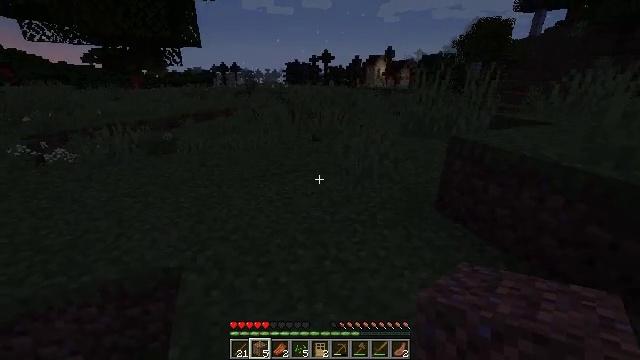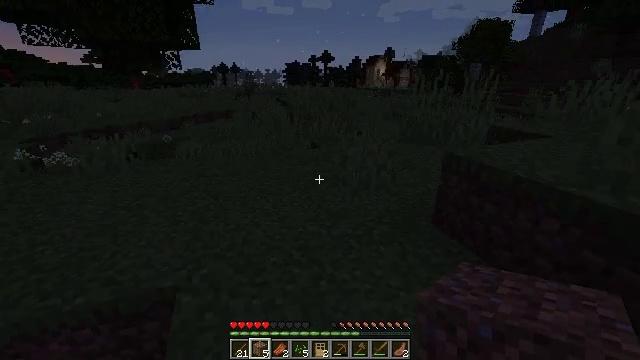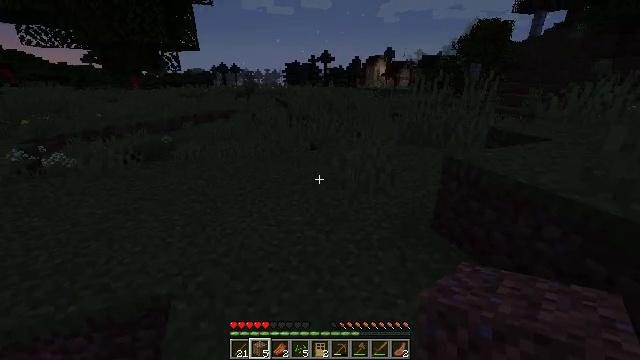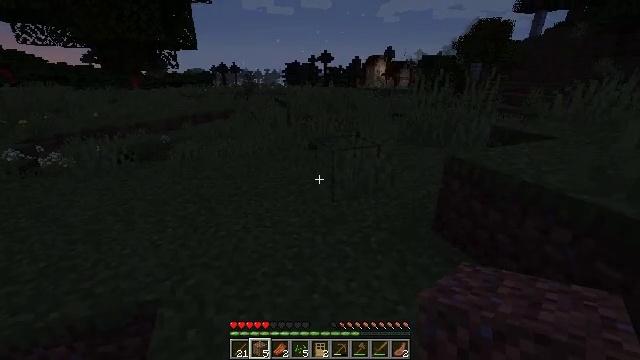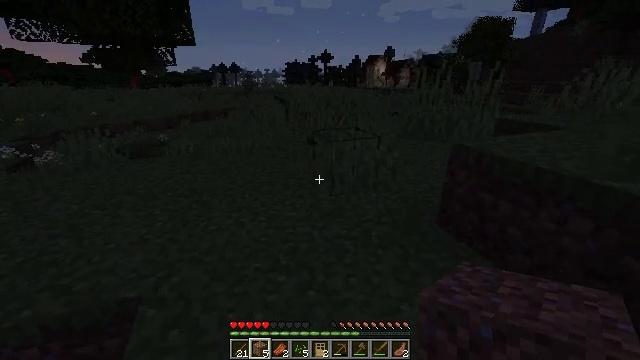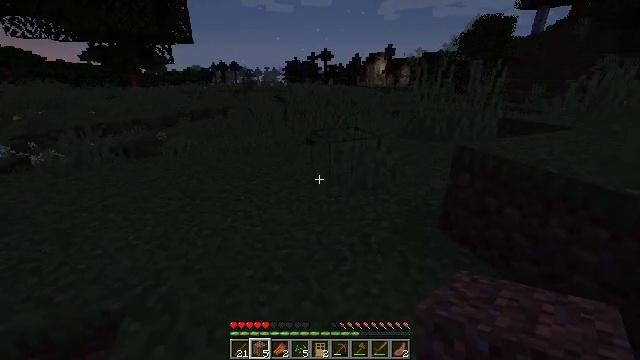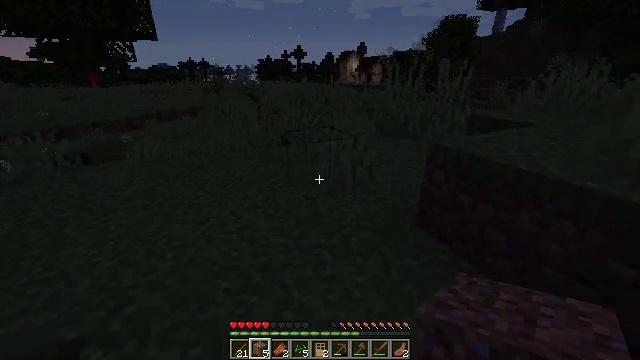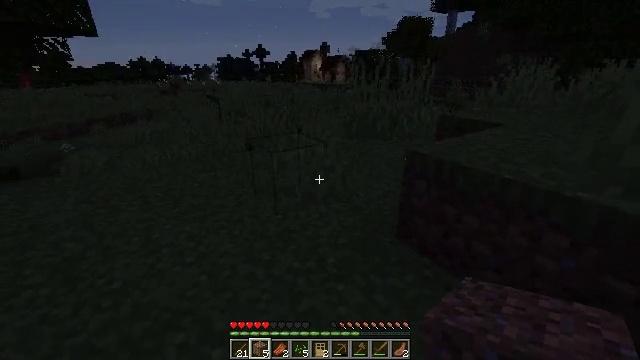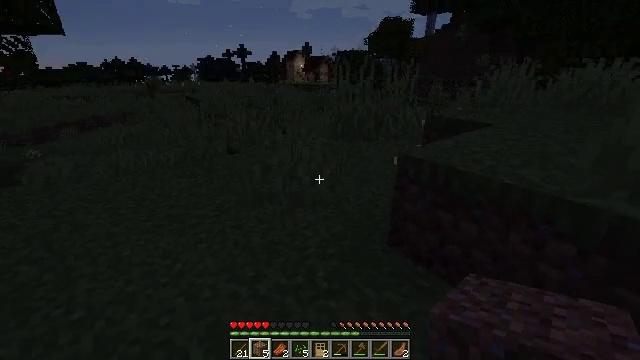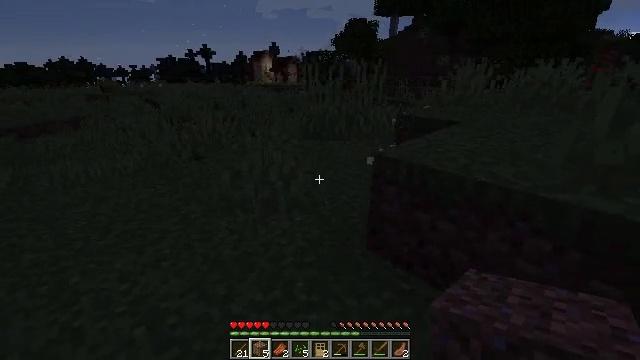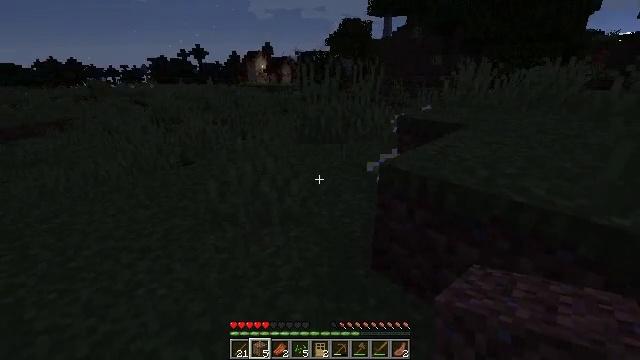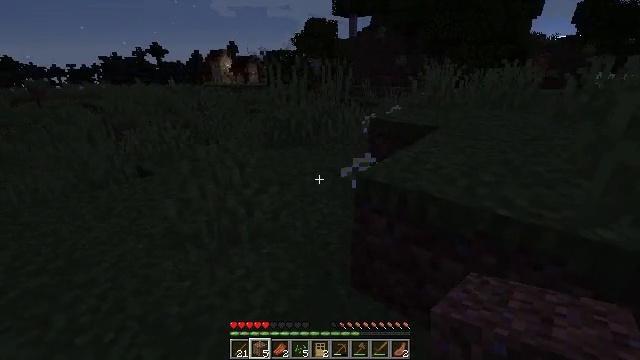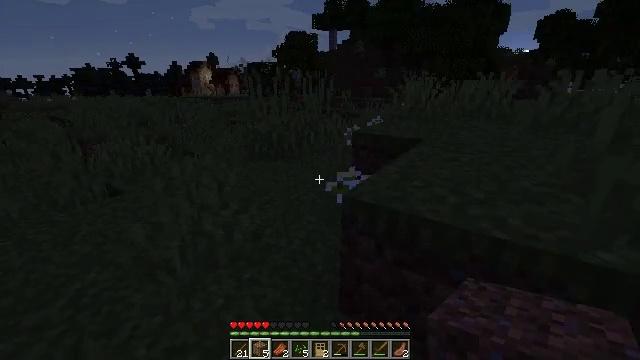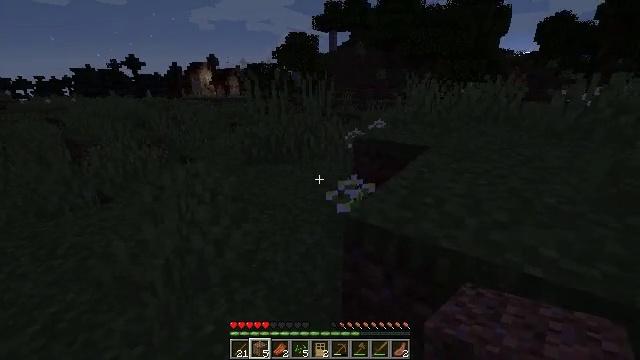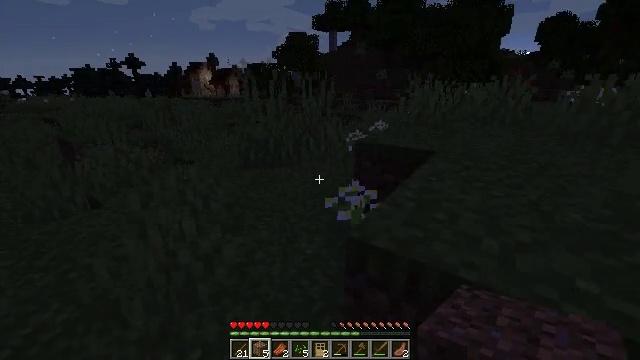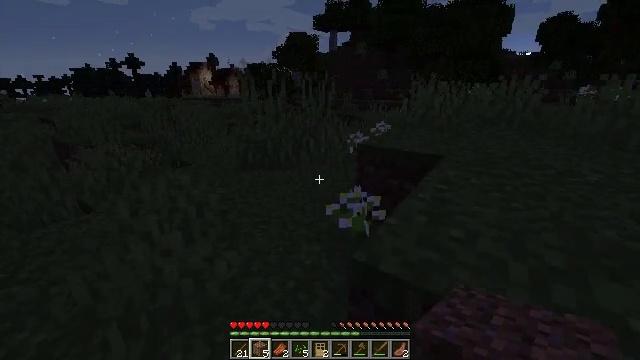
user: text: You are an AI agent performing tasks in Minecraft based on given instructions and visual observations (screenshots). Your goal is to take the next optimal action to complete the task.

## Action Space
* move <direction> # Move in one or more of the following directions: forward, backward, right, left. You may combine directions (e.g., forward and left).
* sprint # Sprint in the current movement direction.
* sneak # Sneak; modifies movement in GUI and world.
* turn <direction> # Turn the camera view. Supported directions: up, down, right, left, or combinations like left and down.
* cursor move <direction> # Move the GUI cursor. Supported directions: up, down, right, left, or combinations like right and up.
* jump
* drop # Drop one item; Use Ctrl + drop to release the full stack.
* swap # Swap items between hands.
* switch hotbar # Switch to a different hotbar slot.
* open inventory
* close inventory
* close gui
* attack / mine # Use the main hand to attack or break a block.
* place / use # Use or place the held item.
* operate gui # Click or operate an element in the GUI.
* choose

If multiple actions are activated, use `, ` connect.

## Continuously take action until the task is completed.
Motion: motion action
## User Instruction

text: Gather the torch from its position.
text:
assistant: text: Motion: move forward
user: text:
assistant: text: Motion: move forward
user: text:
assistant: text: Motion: move forward
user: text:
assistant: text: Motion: move forward
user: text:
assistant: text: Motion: move forward
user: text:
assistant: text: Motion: move forward, turn right
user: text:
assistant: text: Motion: move forward, turn right
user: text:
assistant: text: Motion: move forward, turn right
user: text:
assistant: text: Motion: move forward, turn right
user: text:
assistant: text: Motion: move forward, turn right
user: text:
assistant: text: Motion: move forward, turn right
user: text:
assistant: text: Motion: move forward, turn right and up
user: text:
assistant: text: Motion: move forward
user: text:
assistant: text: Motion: move forward
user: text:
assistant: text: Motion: move forward and move left
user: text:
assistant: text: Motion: move forward and move left
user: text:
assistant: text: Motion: move forward and move left
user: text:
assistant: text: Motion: move forward and move left
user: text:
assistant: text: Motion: move forward and move left
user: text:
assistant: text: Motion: move forward and move left
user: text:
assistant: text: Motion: move forward
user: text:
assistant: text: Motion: move forward
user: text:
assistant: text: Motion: move forward
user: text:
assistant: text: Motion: move forward
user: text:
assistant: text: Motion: move forward
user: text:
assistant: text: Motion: move forward
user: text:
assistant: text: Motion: move forward
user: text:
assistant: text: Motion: move forward
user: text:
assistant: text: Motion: move forward
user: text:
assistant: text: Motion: move forward